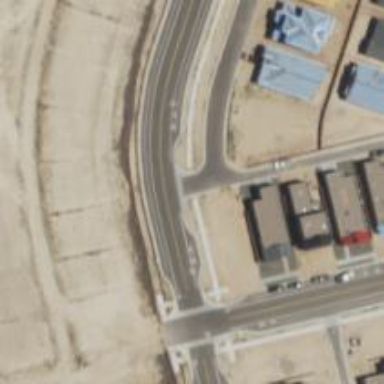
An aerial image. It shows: Residential road.